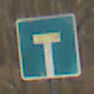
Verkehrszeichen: Sackgasse
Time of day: MorningAfternoon
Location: Outdoor (Nature)
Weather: PartlyCloudy
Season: Winter
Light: Natural